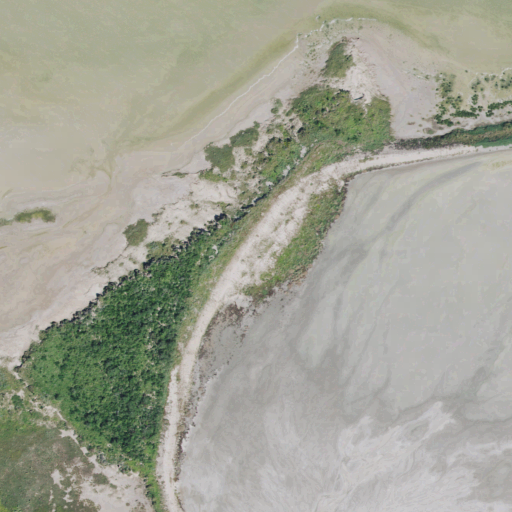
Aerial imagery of island in Texas named Colorado Island containing barren land, shrub, open water, and herbaceous wetlands